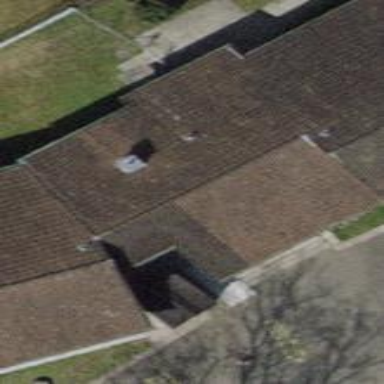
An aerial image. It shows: Kindergarten building.